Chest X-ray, PA view. Patient: 55 years old, sex F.
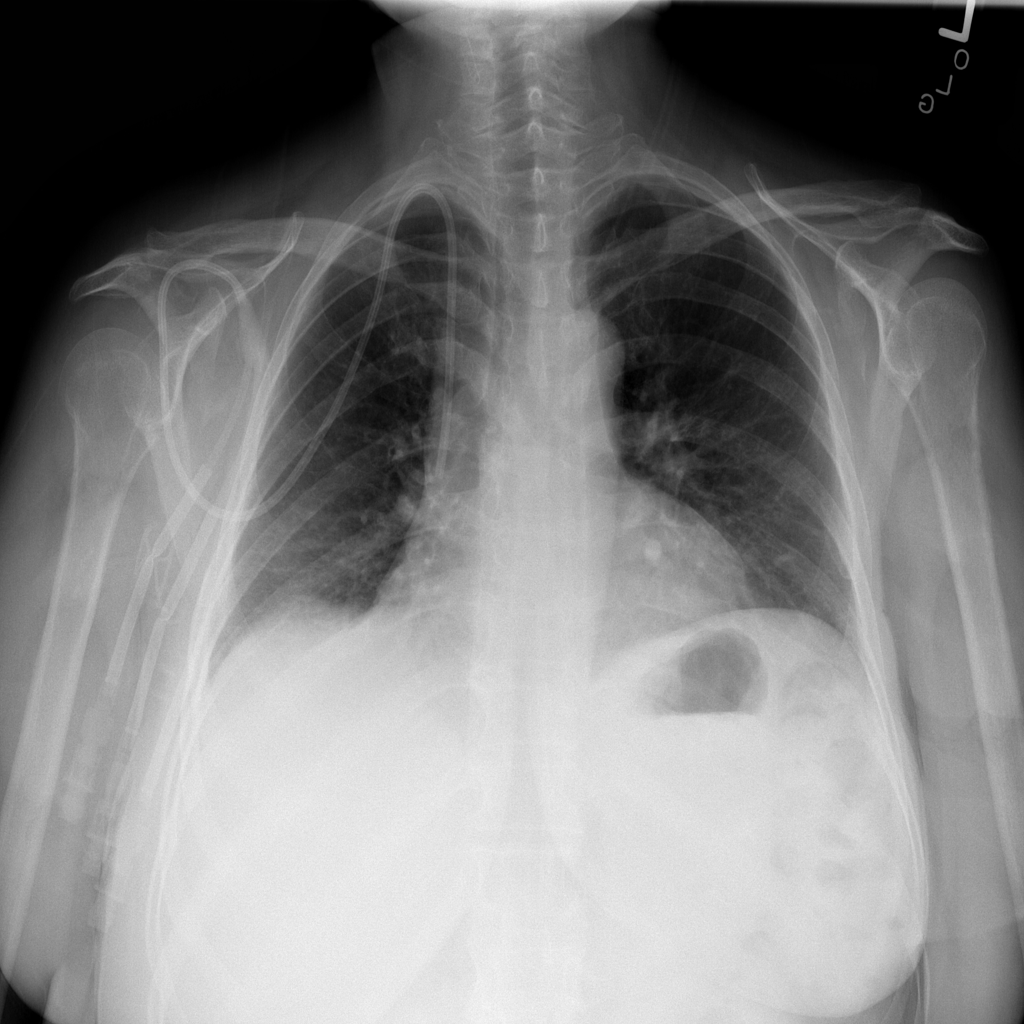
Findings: Atelectasis